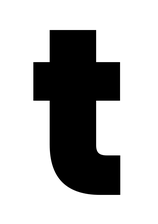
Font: Poppins-ExtraBold